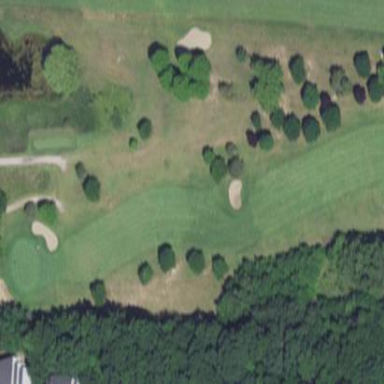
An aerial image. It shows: Grassy area designated as golf fairway.